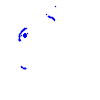
Particle: electron